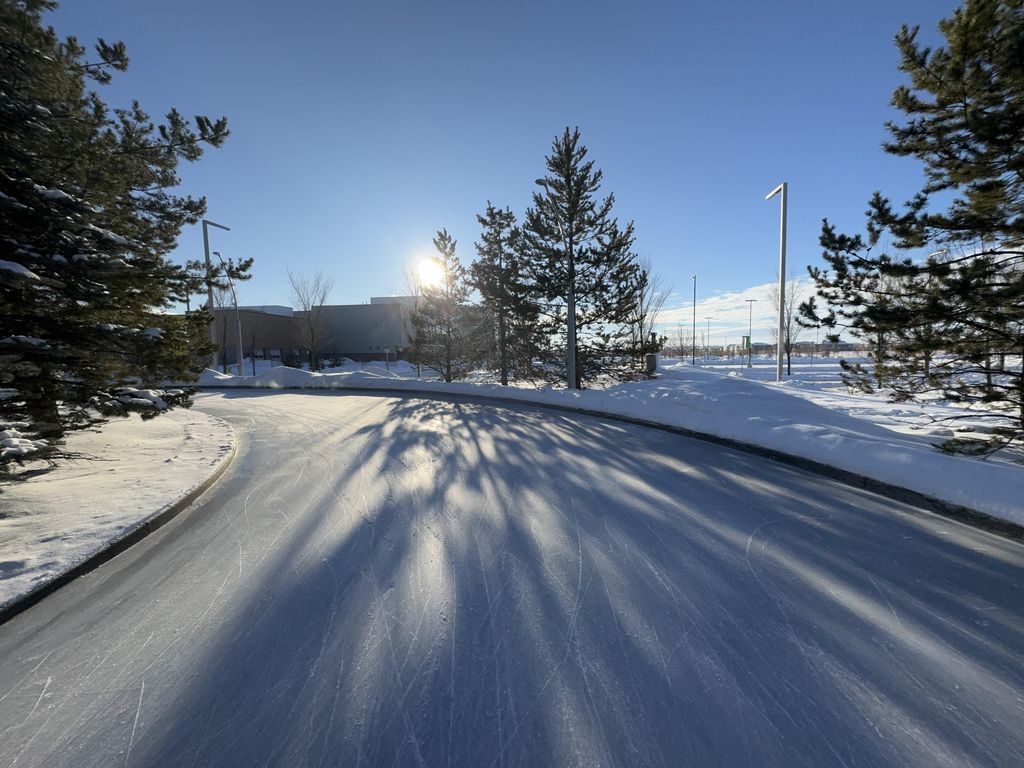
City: edmonton